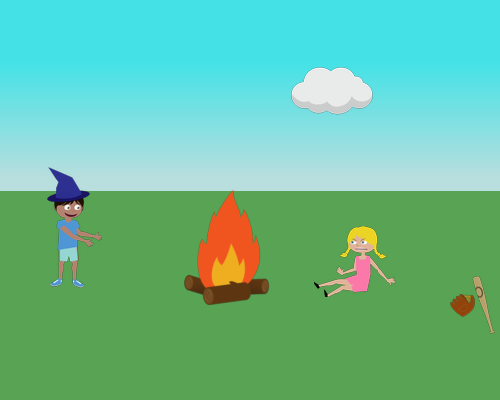
a small boy on left side one inch to the left edge arms to the right his mouth is on horizon a big fire on right to the boy boy has witch hat on his head a girl to the right of the fire sitting her legs to left facing left her head is just under the horizon 2 inches right to the girl a small glove and bat that are touching each other